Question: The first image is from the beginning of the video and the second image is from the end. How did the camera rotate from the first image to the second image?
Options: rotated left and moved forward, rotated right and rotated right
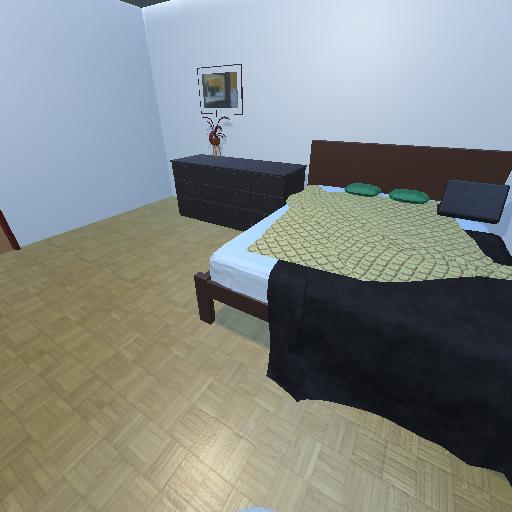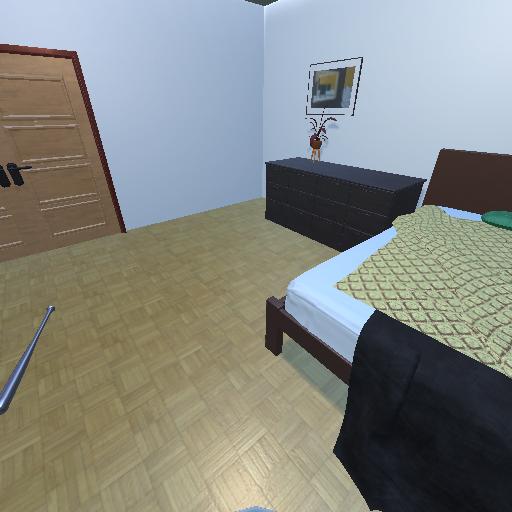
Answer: rotated left and moved forward